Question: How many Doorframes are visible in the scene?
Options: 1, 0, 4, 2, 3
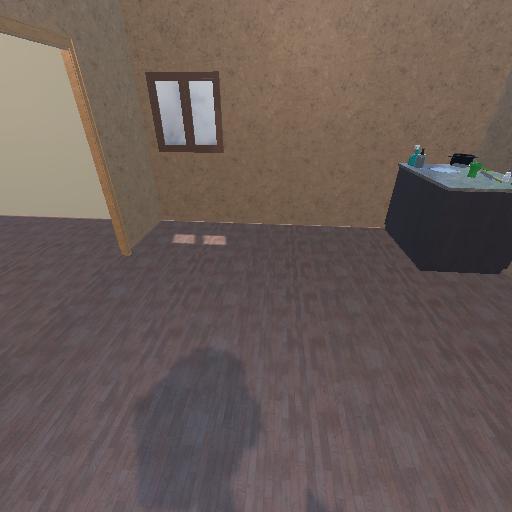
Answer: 1